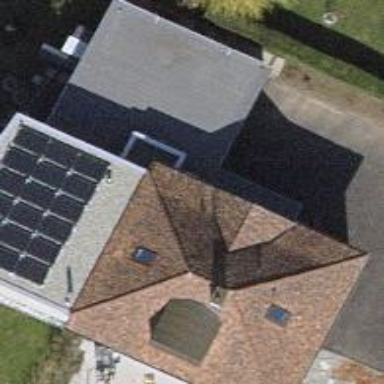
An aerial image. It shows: View of roof of building.